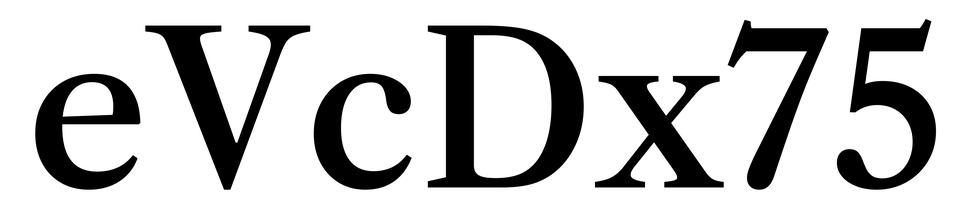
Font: LibreCaslonText_Medium